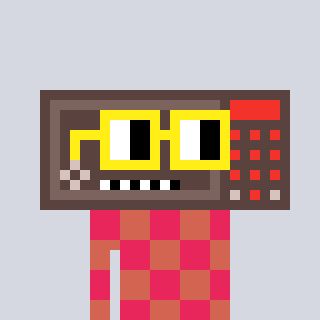
a pixel art character with square yellow glasses, a wallsafe-shaped head and a peachy-colored body on a cool background